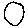
Label: circle